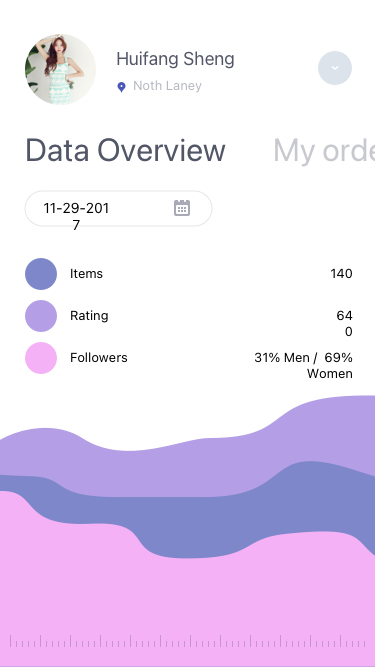
Text in this UI design:
Huifang Sheng
Noth Laney
11-29-2017
Items
140
Rating
640
Followers
31% Men /  69% Women
Data Overview
My orders